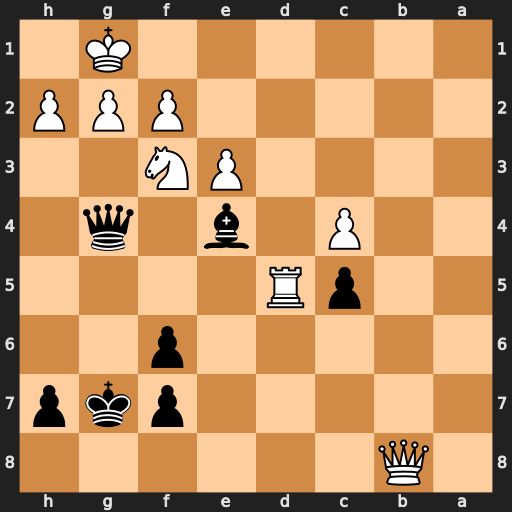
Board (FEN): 1Q6/5pkp/5p2/2pR4/2P1b1q1/4PN2/5PPP/6K1
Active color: b
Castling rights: -
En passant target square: -
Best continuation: Bxf3 Qg3 Qxg3 fxg3 Bxd5